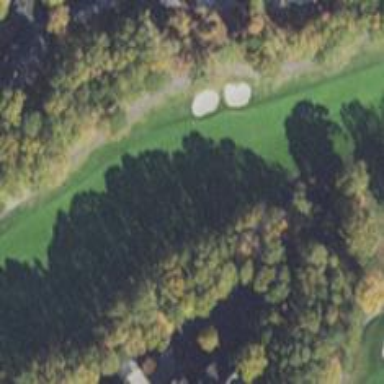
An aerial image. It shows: Golf hole.